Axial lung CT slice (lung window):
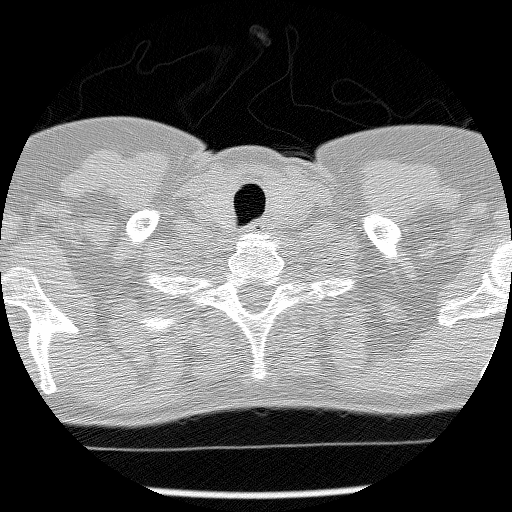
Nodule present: no